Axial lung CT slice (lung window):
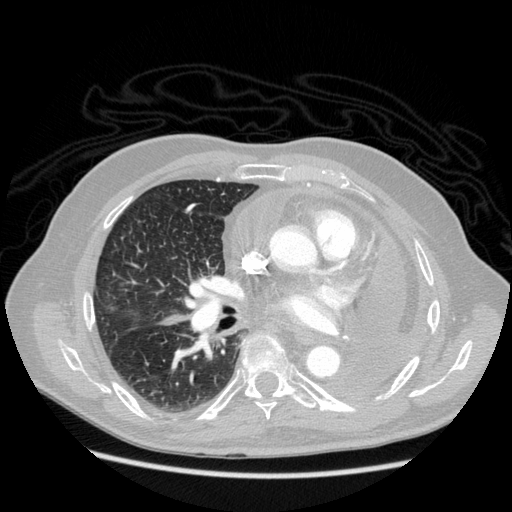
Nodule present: no